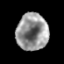
Tissue: prostate
Cell type: T cells
Senescence score: 0.2897
Nuclear area (px): 1147
Mean DAPI intensity: 148.57